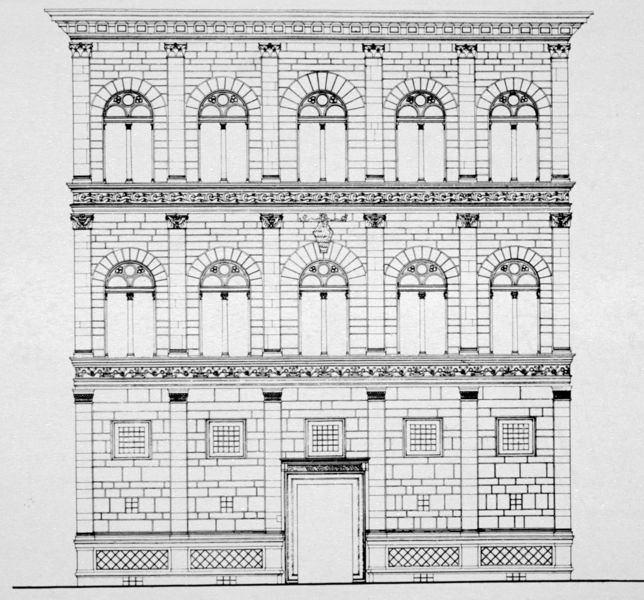
Titel: Palazzo Ruccelai (Fassadenrekonstruktion Aufriss)
Künstler: Leone Battista Alberti
Standort: Firenze
Institution: Palazzo Ruccelai
Schlagwörter: weiß, elegant, fenster, grau, mitte, pfeiler, schwarz, skizze, säule, säulen, tür, zeichnung, dach, gebäude, haus, muster, alt, wand, architektur, sockel, stein, steine, fünf, spiegel, flach, gitter, kirche, reich, klassizismus, blatt, gotik, renaissance, handel, ansicht, bogen, fassade, italien, giebel, mauer, ziegel, grafik, graphik, backstein, türe, weis, pilaster, rundbogen, bordüre, detail, symmetrie, piano, tor, bögen, symetrie, eingang, dreistöckig, fensterkreuz, kreuz, palast, palazzo, rundfenster, mauerwerk, symmetrisch, druck, radierung, stich, schwarzweiß, bürger, bleistift, entwurf, architrav, kapitelle, kapitell, fries, portal, rustika, wappen, geometrisch, sims, gesims, hauseingang, laibung, quader, ionisch, antik, rundbögen, florenz, etagen, geschosse, plan, achsen, basis, dorisch, quadersteine, sitzbank, stockwerke, schief, streben, sakral, druch, rosetten, raster, geschoss, kapitel, gebälk, friese, bauwerk, lisenen, kranzgesims, aufriss, etage, dreigeschossig, flachdach, kolossalordnung, attika, entresol, piano nobile, rustizierung, traufe, rundbogenfenster, superposition, bossenquader, ordnung, sockelzone, steinquader, eckpilaster, gesimse, rustica, pilasterordnung, zentriert, gliederung, dreizonig, halbsäulen, lunetten, bossenwerk, alberti, fünfachsig, travee, biforium, palastbau, solbank, biforen, biforienfenster, technisch, italienisch, palzzo, rundbögenfenster, ionishc, kaptel, leon battista, rucellai, ruccelai, supraposition, quadern, leon battista alberti, florence, fasse, fünf traveen, palazzo ruccelai, palazzo rucelai, palazzo rucellai, spaliera, spalliera, traverse, palissade